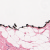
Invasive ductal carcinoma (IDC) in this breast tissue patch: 0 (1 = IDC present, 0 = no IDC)